Question:
When I create packages programatically Packages does not appear in Project browser
Creating classes and attributes are fine, but not Packages. Any suggestions? Thx...
Here is my create Package function:
'''
public void addNewPackage(String packageName, Package parentPackage, string elementType)
{
// for every package under the Root Model->Folder->...
foreach (Package pack in r.Models)
{
foreach (Package package in pack.Packages)
{
foreach (Package innerPackage in package.Packages)
{
// ----addOrUpdateElement
Package myPackage;
// try to find existing class with the given name
// this will only work correctly if there is only one element with the given name, and if it is a class
myPackage = getPackageElementByName(parentPackage, packageName);
if ((myPackage == null))
{
// no existing class, create new
myPackage = parentPackage.Elements.AddNew(packageName, elementType);
}
// set properties
// save class
myPackage.Update();
// refresh elements collection
parentPackage.Elements.Refresh();
innerPackage.Packages.Refresh();
}
package.Packages.Refresh();
package.Update();
}
r.RefreshModelView(pack.PackageID);
}
models.Refresh();
MessageBox.Show("Pack adding Ended: " + models.GetLastError());
}
'''
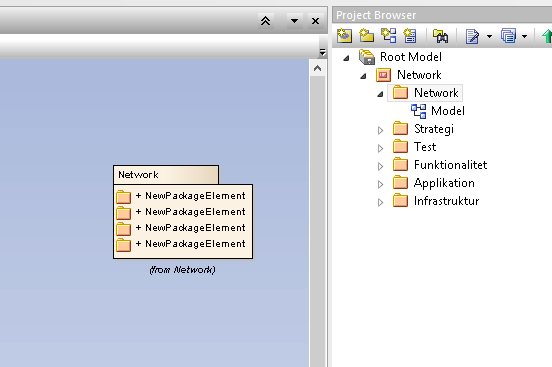
Answer: Looks like you're adding your packages to the 'Package.Elements' collection. They should be in 'Package.Packages'. A UML package is represented in EA by both an 'Element' and a 'Package', but the 'Element' is created automatically when you create a 'Package'.
So you need to do something like
'''
if (elementType.Equals("Package"))
{
Package myPackage = parentPackage.Packages.AddNew(elementName, elementType);
myPackage.Update();
parentPackage.Packages.Refresh();
}
else
{
Element myElement = parentPackage.Elements.AddNew(elementName, elementType);
myElement.Update();
parentPackage.Elements.Refresh();
}
'''